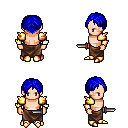
a pixel art fantasy rpg character, male body template, human, light skin, gold arm armor, robe skirt, blue parted hairstyle, gold boots, dagger, four views (front, back, left, right), 2x2 character sprite sheet, small pixel art, hard edges, no anti-aliasing